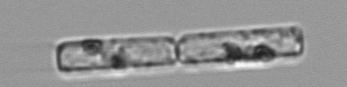
Label: Guinardia_delicatula